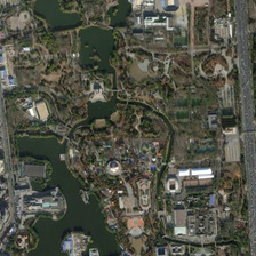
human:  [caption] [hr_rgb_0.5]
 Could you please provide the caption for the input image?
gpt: There is a playground in the park.

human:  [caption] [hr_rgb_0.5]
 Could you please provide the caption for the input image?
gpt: There are all kinds of amusement equipment in the park.

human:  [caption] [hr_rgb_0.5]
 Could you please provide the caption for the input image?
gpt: There are all kinds of gaming equipment in the park.

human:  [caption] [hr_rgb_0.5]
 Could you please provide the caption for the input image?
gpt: park is located in a hub, surrounded by the road .

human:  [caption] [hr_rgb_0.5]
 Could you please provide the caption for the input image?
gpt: There are all kinds of amusement facilities in the park.